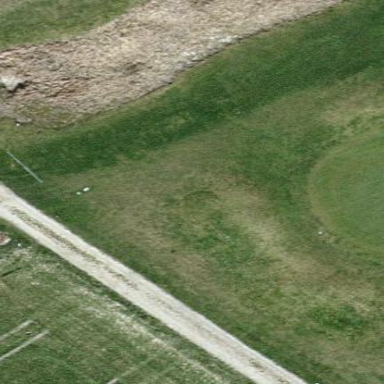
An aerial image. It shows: Golf rough area.